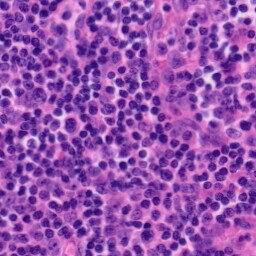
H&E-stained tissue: Tonsil